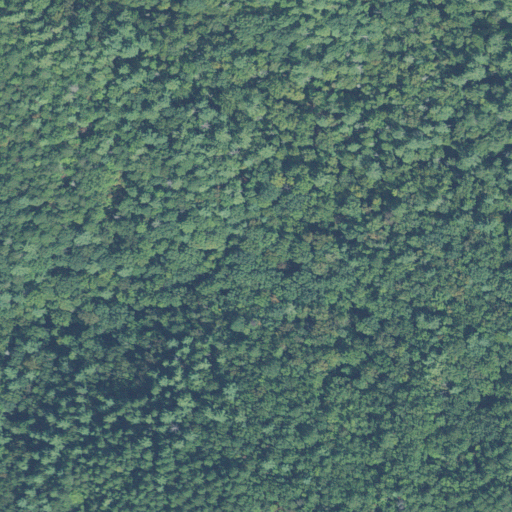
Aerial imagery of gap in North Carolina named Bear Gap containing mixed forest, evergreen forest, and deciduous forest